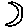
Label: moon